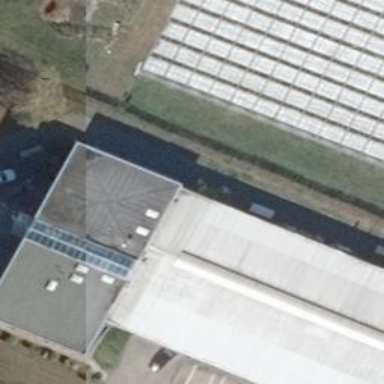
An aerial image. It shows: Industrial building.